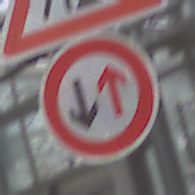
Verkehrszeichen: VorrangDesGegenverkehrs
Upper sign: Arbeitsstelle
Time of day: Midday
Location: Roofed (Special)
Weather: Overcast
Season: NotSpecified
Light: Natural